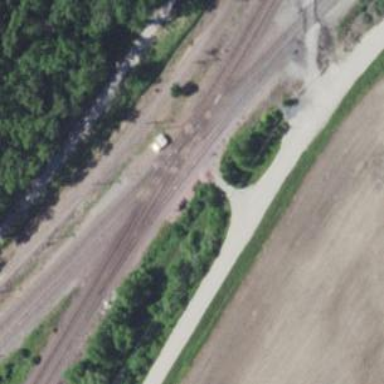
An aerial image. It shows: Junction on the railway.